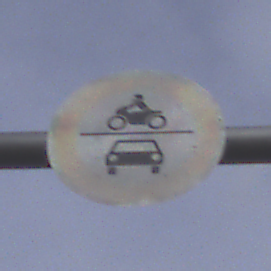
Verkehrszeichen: VerbotKraftfahrzeuge
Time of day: MorningAfternoon
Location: Outdoor (Suburban)
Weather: PartlyCloudy
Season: NotSpecified
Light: Natural